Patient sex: M
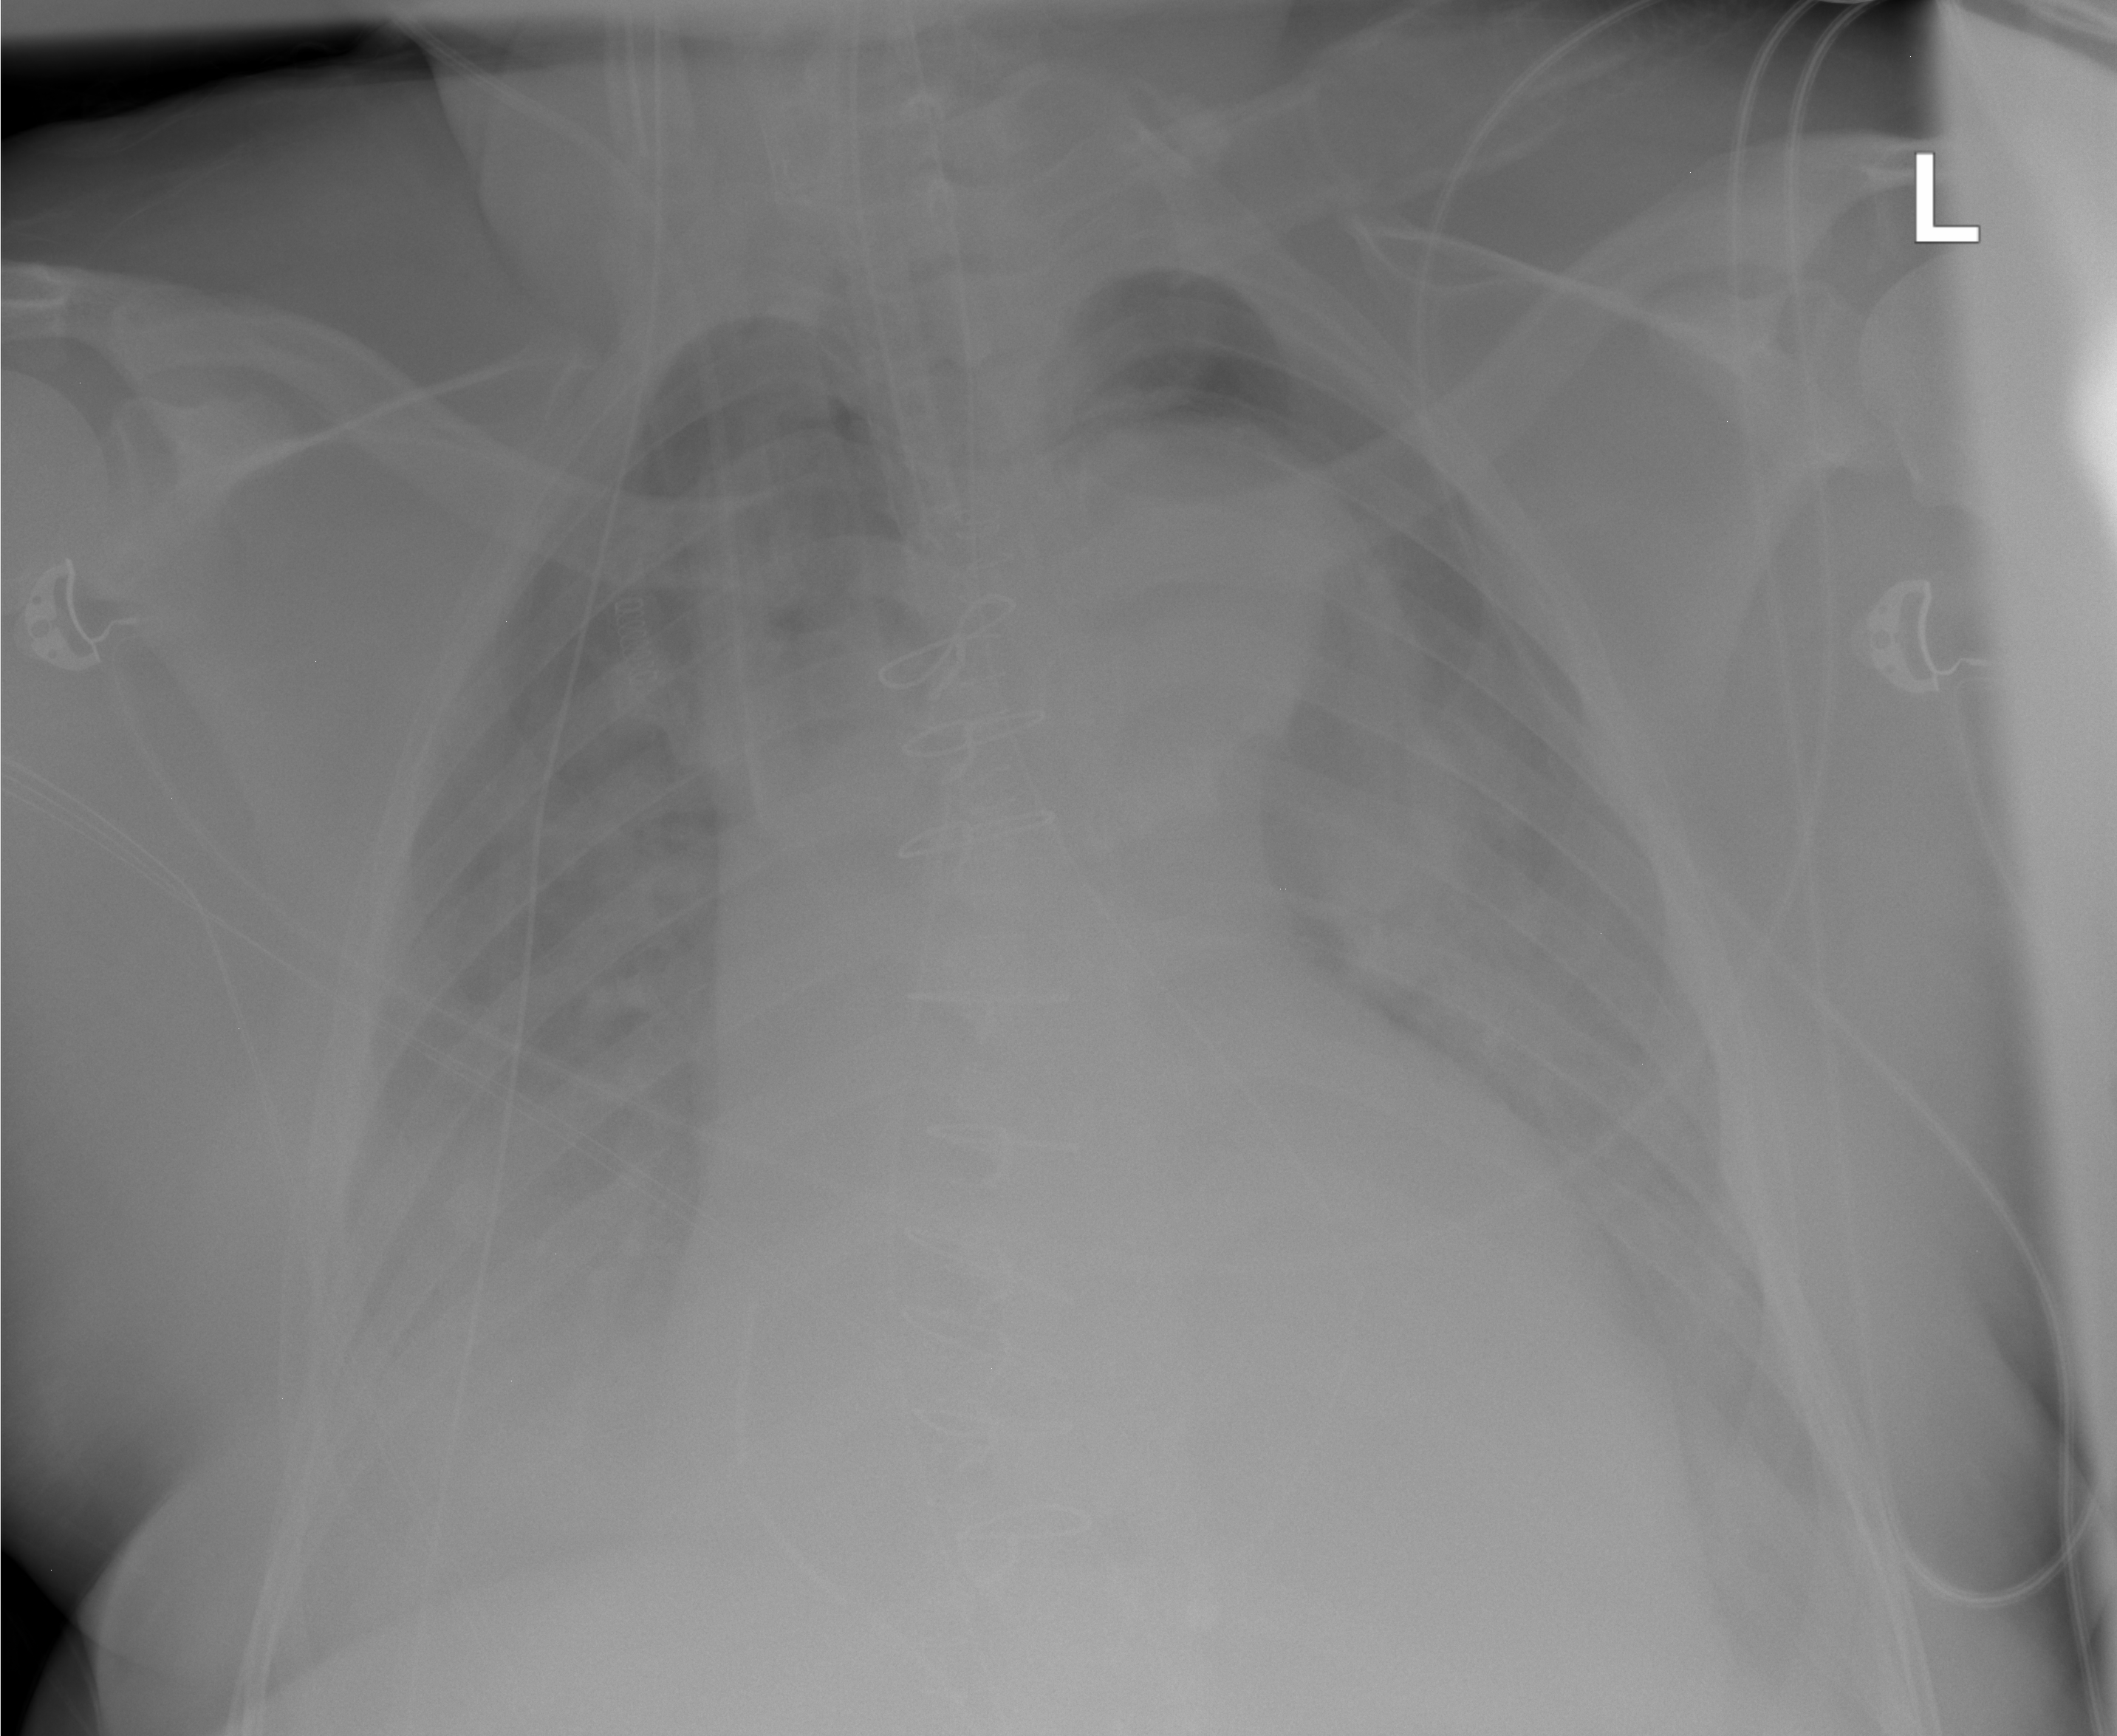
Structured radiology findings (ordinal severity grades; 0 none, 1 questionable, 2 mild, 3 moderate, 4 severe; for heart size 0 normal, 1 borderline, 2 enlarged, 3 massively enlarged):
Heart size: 2
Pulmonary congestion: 3
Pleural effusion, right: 3
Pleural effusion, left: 3
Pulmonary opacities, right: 3
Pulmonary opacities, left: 3
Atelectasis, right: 2
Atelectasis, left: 2